Interaction volume radius: 10 \u00c5
Interaction volume height: 10 \u00c5
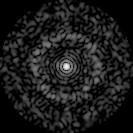
Disorder parameter: 0.8297